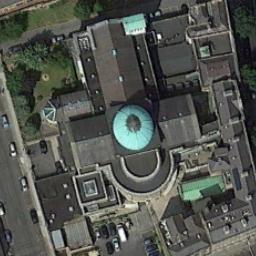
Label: church